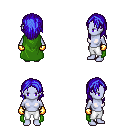
a pixel art fantasy rpg character, female body template, dark elf, purple skin, green cape, white pants, blue long hairstyle, gold gloves, four views (front, back, left, right), 2x2 character sprite sheet, small pixel art, hard edges, no anti-aliasing